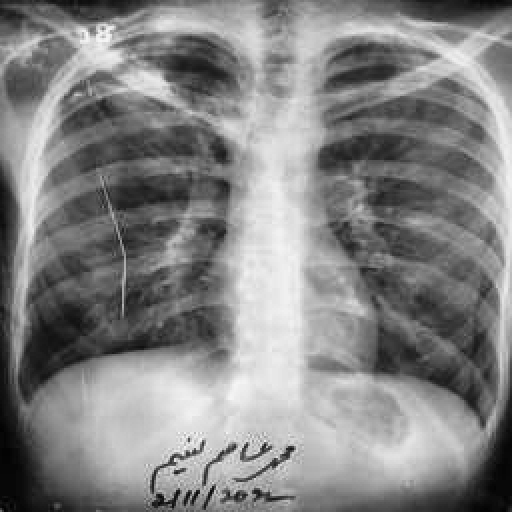
Finding: TUBERCULOSIS